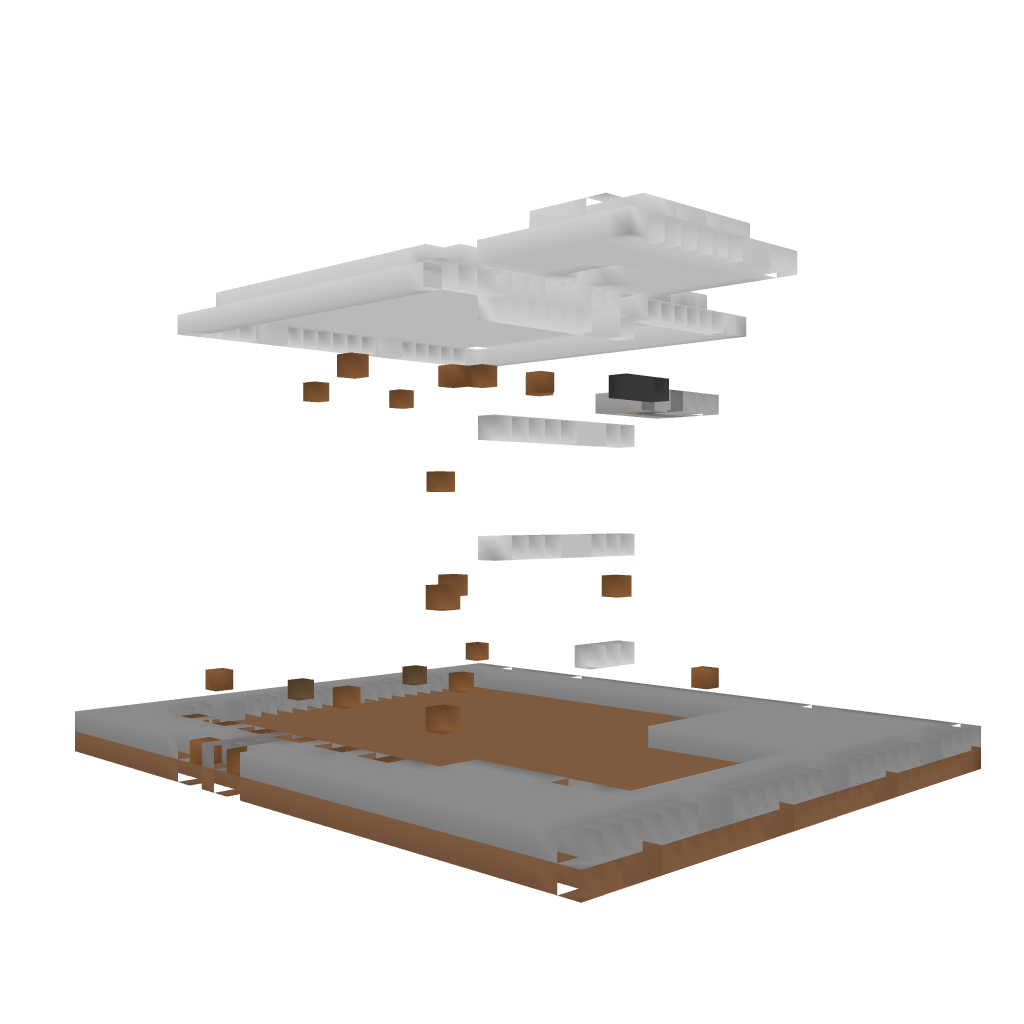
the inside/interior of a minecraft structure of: Hotel/Hospital/Office/Shop Building